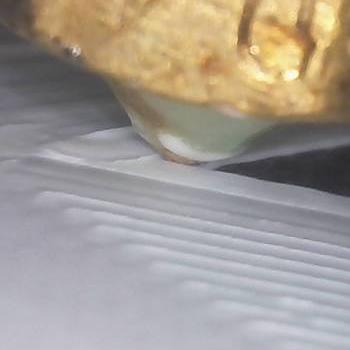
Flow rate: 252%